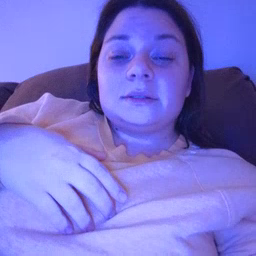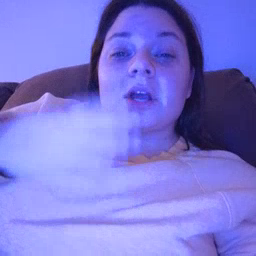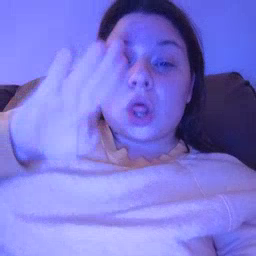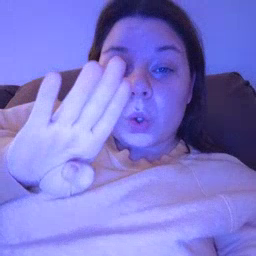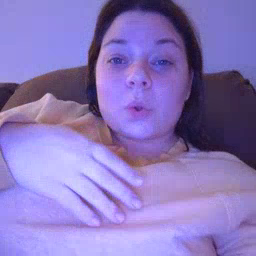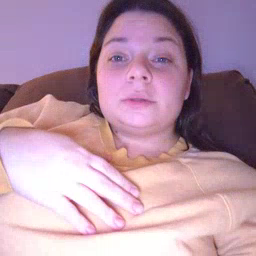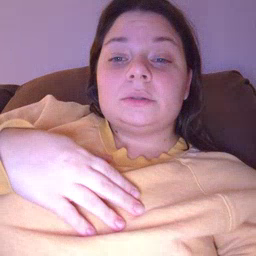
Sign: close